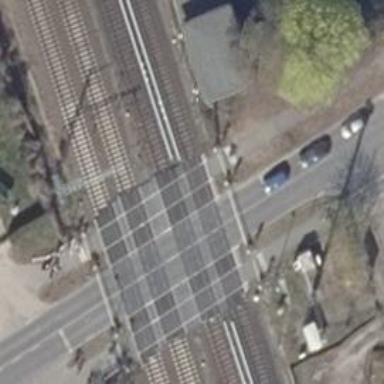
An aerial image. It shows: Railway crossing with full barrier.